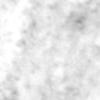
Label: no_change